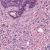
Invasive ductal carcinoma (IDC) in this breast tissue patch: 1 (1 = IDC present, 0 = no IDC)